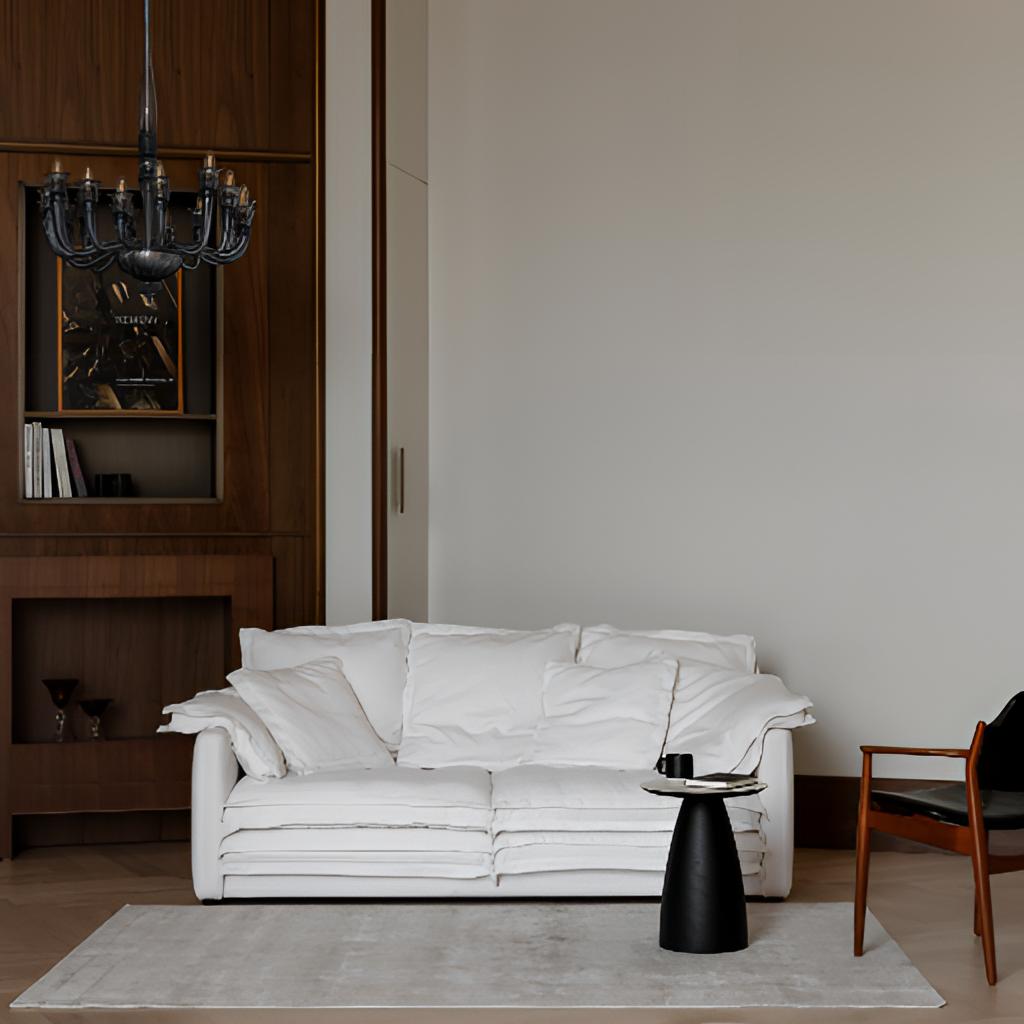
fabric sofa, living room, modern, beige wood flooring, with chevron pattern, beige paint wallpaper, with solid pattern